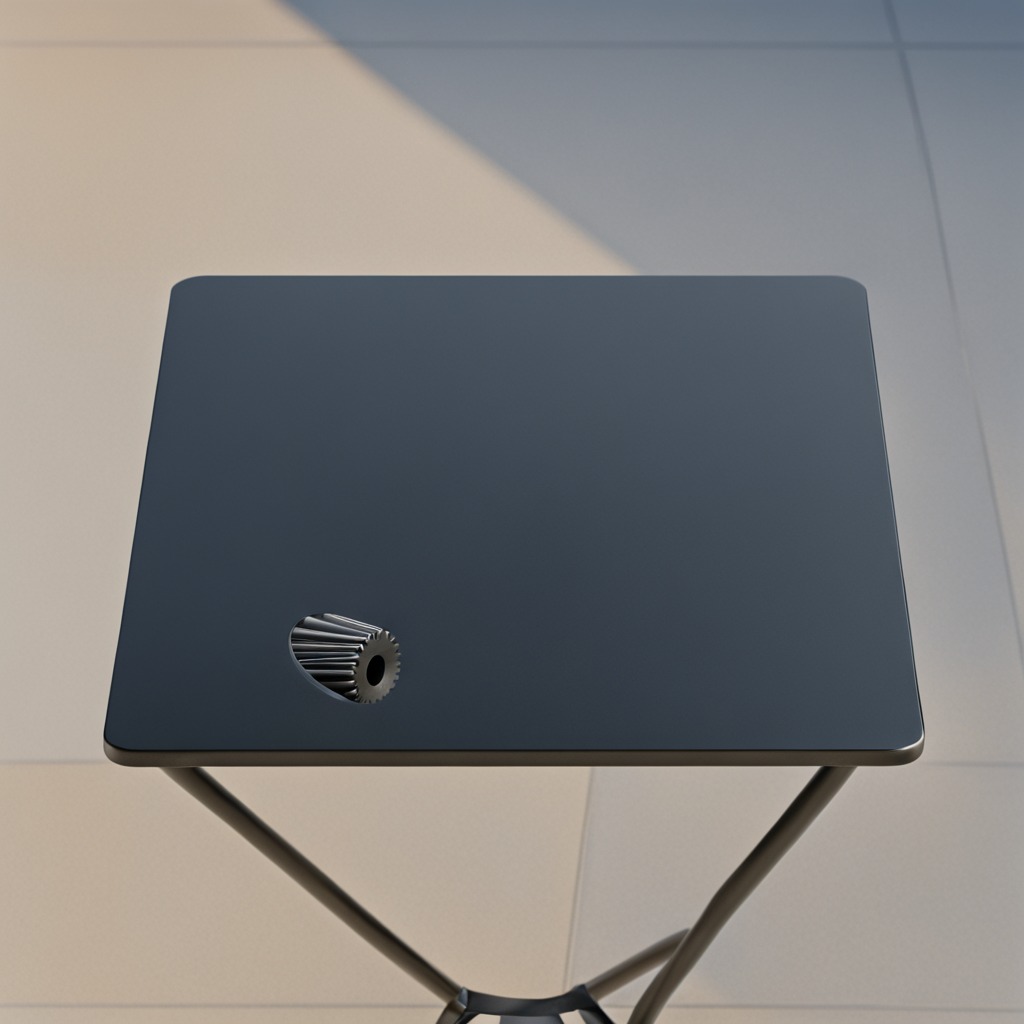
A steel gear with teeth is lying on the table in the afternoon light.